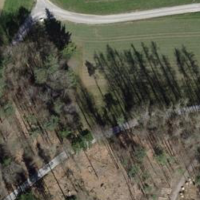
EUNIS habitat code: 44
Species observed at this site:
Nemobius sylvestris